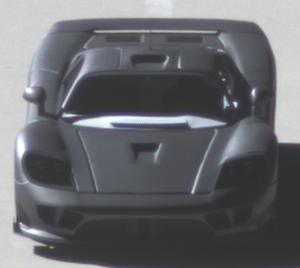
Make: Saleen
Model: S7
Detailed model: -
Model produced from: 2000
Model produced until: 2008
Doors: 2
Color: gray
Road condition: wet road
Daytime: morning or afternoon
Contrast: high contrast